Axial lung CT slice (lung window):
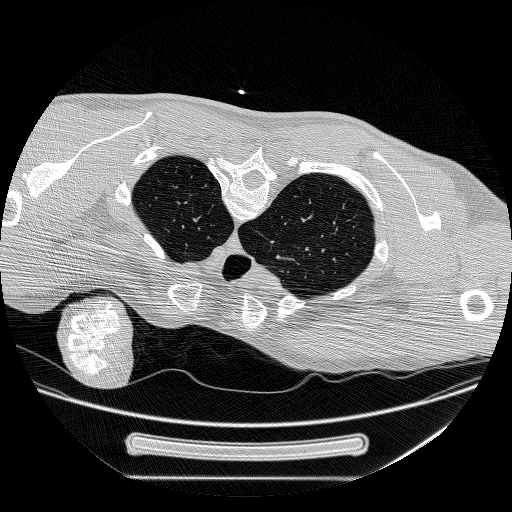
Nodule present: no